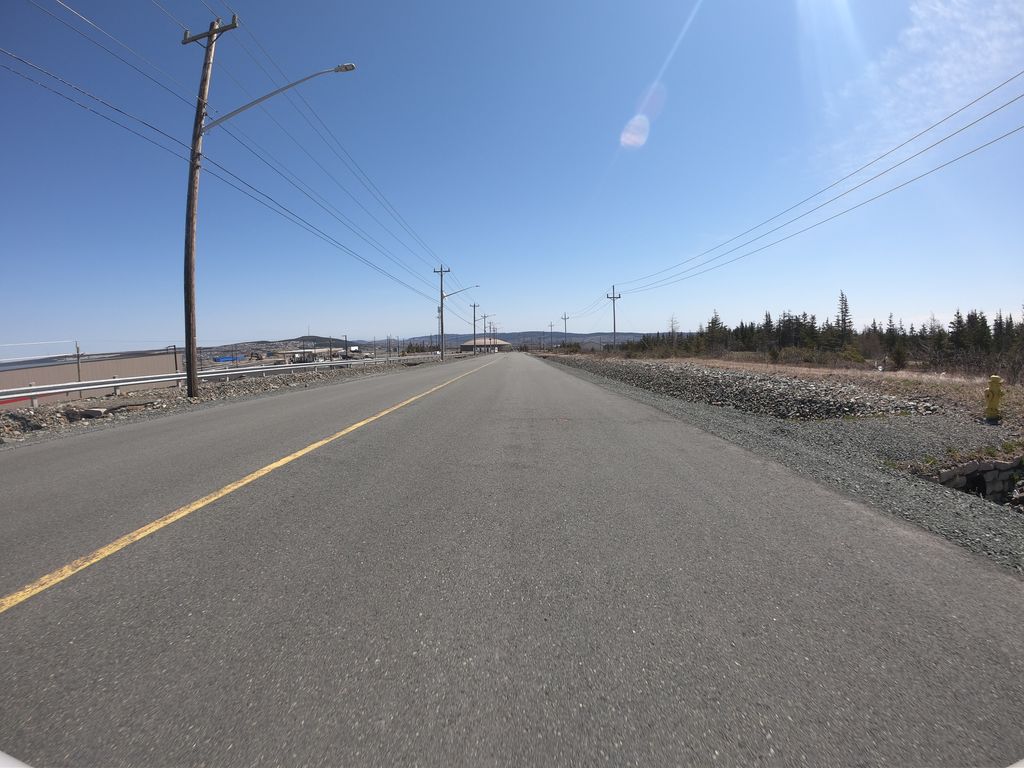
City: st_johns